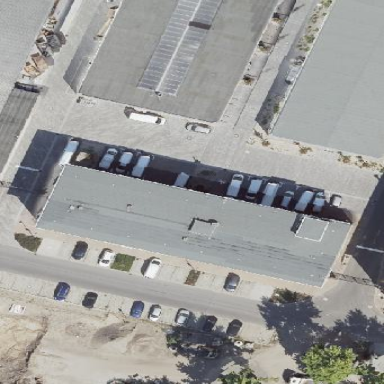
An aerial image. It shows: Office building with flat roof.